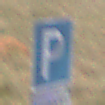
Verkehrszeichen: Parken
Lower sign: BesondereFahrzeugeUndTransportgueter10
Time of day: Midday
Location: Outdoor (Nature)
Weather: PartlyCloudy
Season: NotSpecified
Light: Natural